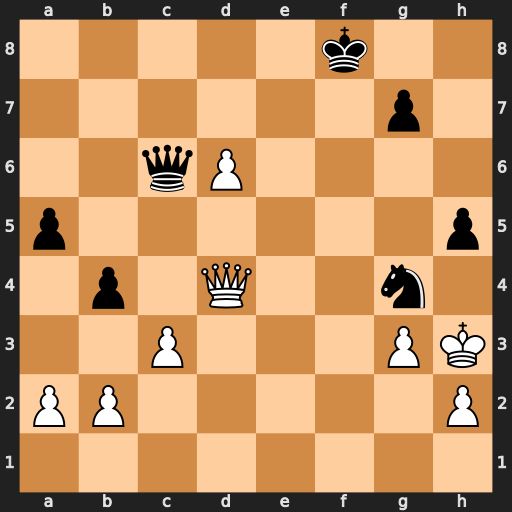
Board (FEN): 5k2/6p1/2qP4/p6p/1p1Q2n1/2P3PK/PP5P/8
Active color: w
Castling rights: -
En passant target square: -
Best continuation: d7 Qxd7 Qxd7